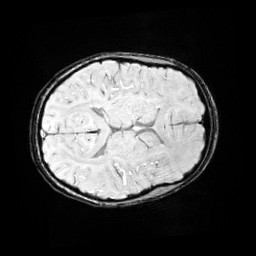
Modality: SWI
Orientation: axial
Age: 11
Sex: female
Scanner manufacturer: siemens
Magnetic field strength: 3 T
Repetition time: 0.027 s
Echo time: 0.02 s